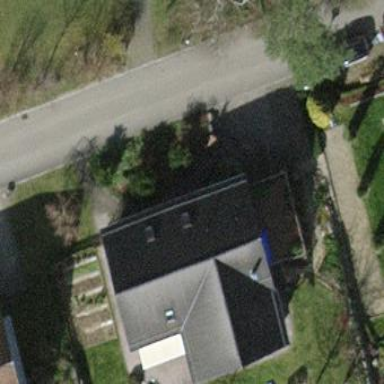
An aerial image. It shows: Detached building with gabled roof.